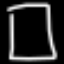
Label: square